Aerial crown-view tile of a tropical tree (Barro Colorado Island, Panama), acquired 20240918:
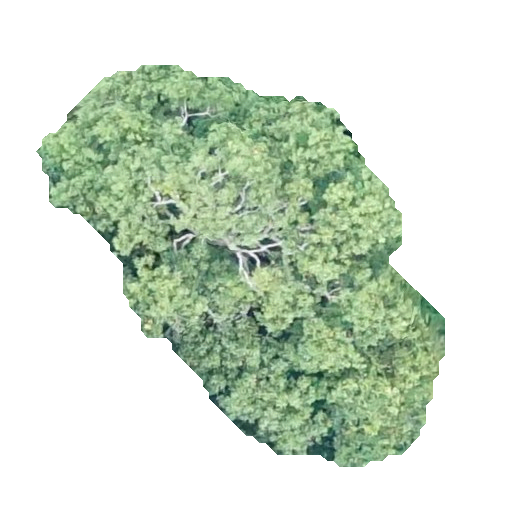
Species: Aiouea montana
GBIF accepted scientific name: Aiouea montana
Crown area: 157.152 m²